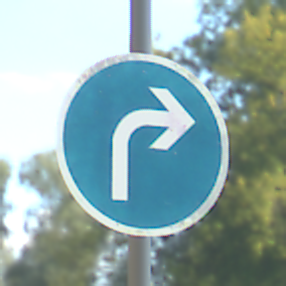
Verkehrszeichen: VorgeschriebeneFahrtrichtungRechts
Umgebung: Outdoor, Nature
Tageszeit: MorningAfternoon
Wetter: PartlyCloudy
Licht: Natural
Jahreszeit: NotSpecified
Kontrast: HighContrast